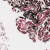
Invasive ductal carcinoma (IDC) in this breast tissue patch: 0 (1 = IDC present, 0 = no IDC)